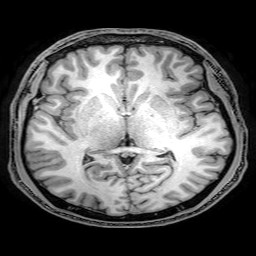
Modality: T1w
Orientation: coronal
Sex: male
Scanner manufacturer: philips
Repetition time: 0.008158 s
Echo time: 0.00377 s